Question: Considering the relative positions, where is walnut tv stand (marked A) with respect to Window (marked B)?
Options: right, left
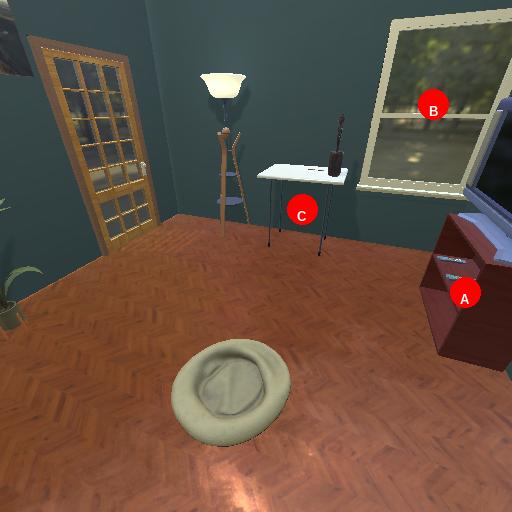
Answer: right